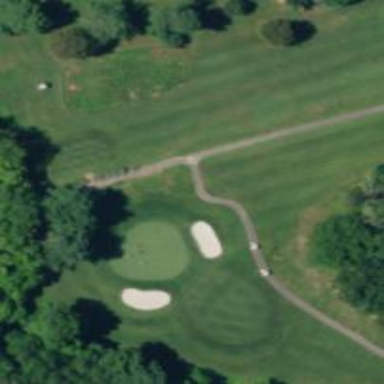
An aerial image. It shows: Path for both roads and golfers.